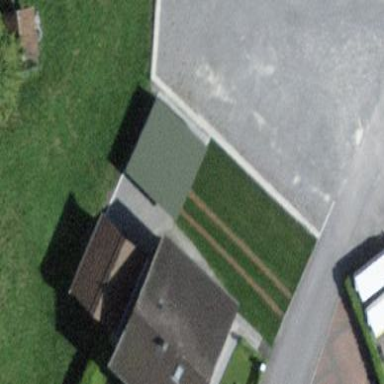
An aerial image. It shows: Detached building.